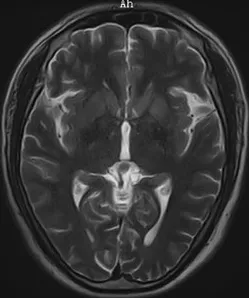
Brain MRI. MRI showed high signal intensity in the left basal ganglia on. T2-weighted images.
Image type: radiology (mri)